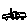
Label: car